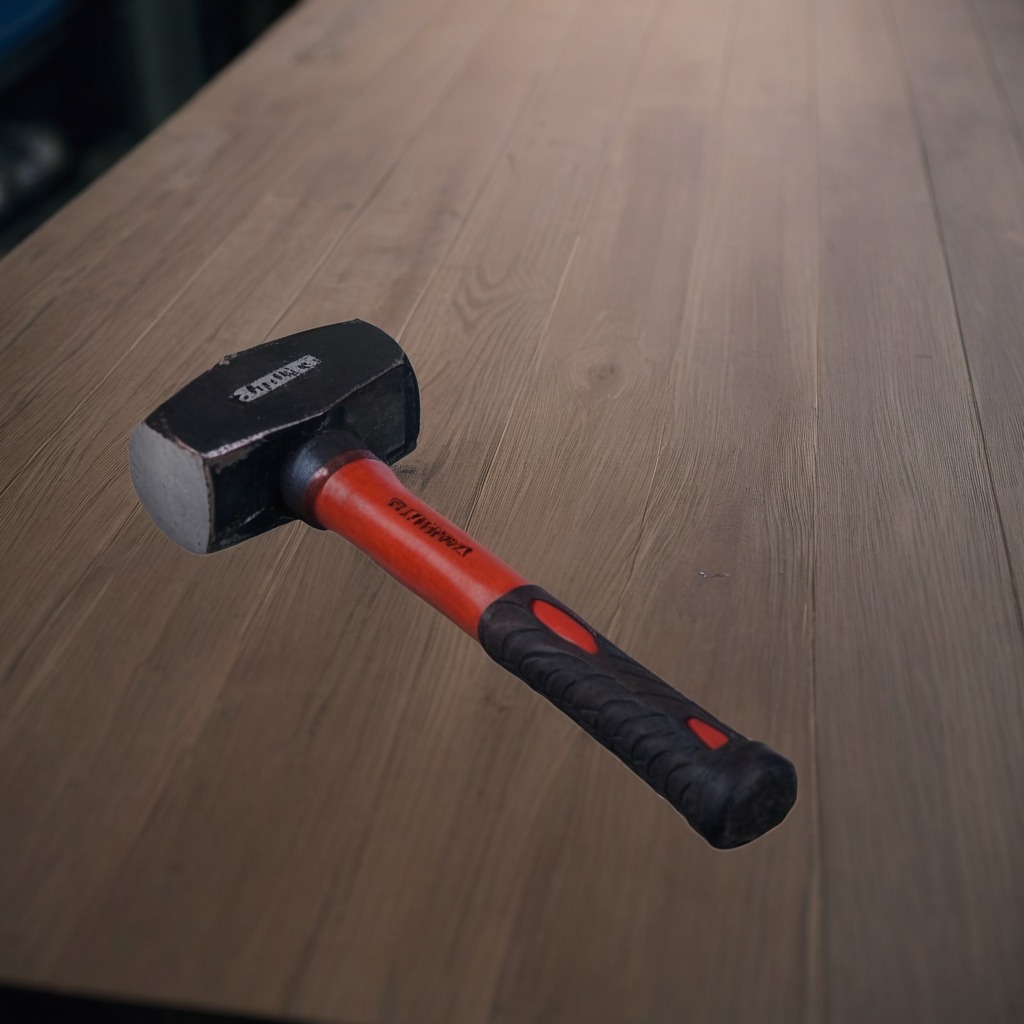
A hammer is lying on a table in a garage at twilight.